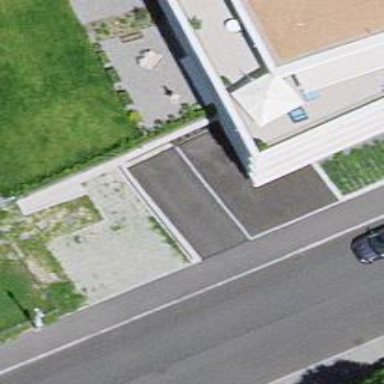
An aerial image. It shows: Parking entrance.